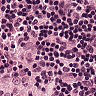
Metastatic tissue present: no